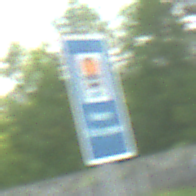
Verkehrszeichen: Wasserschutzgebiet
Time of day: MorningAfternoon
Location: Outdoor (Nature)
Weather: PartlyCloudy
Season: NotSpecified
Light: Natural